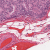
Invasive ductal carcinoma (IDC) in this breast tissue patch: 0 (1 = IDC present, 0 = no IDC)